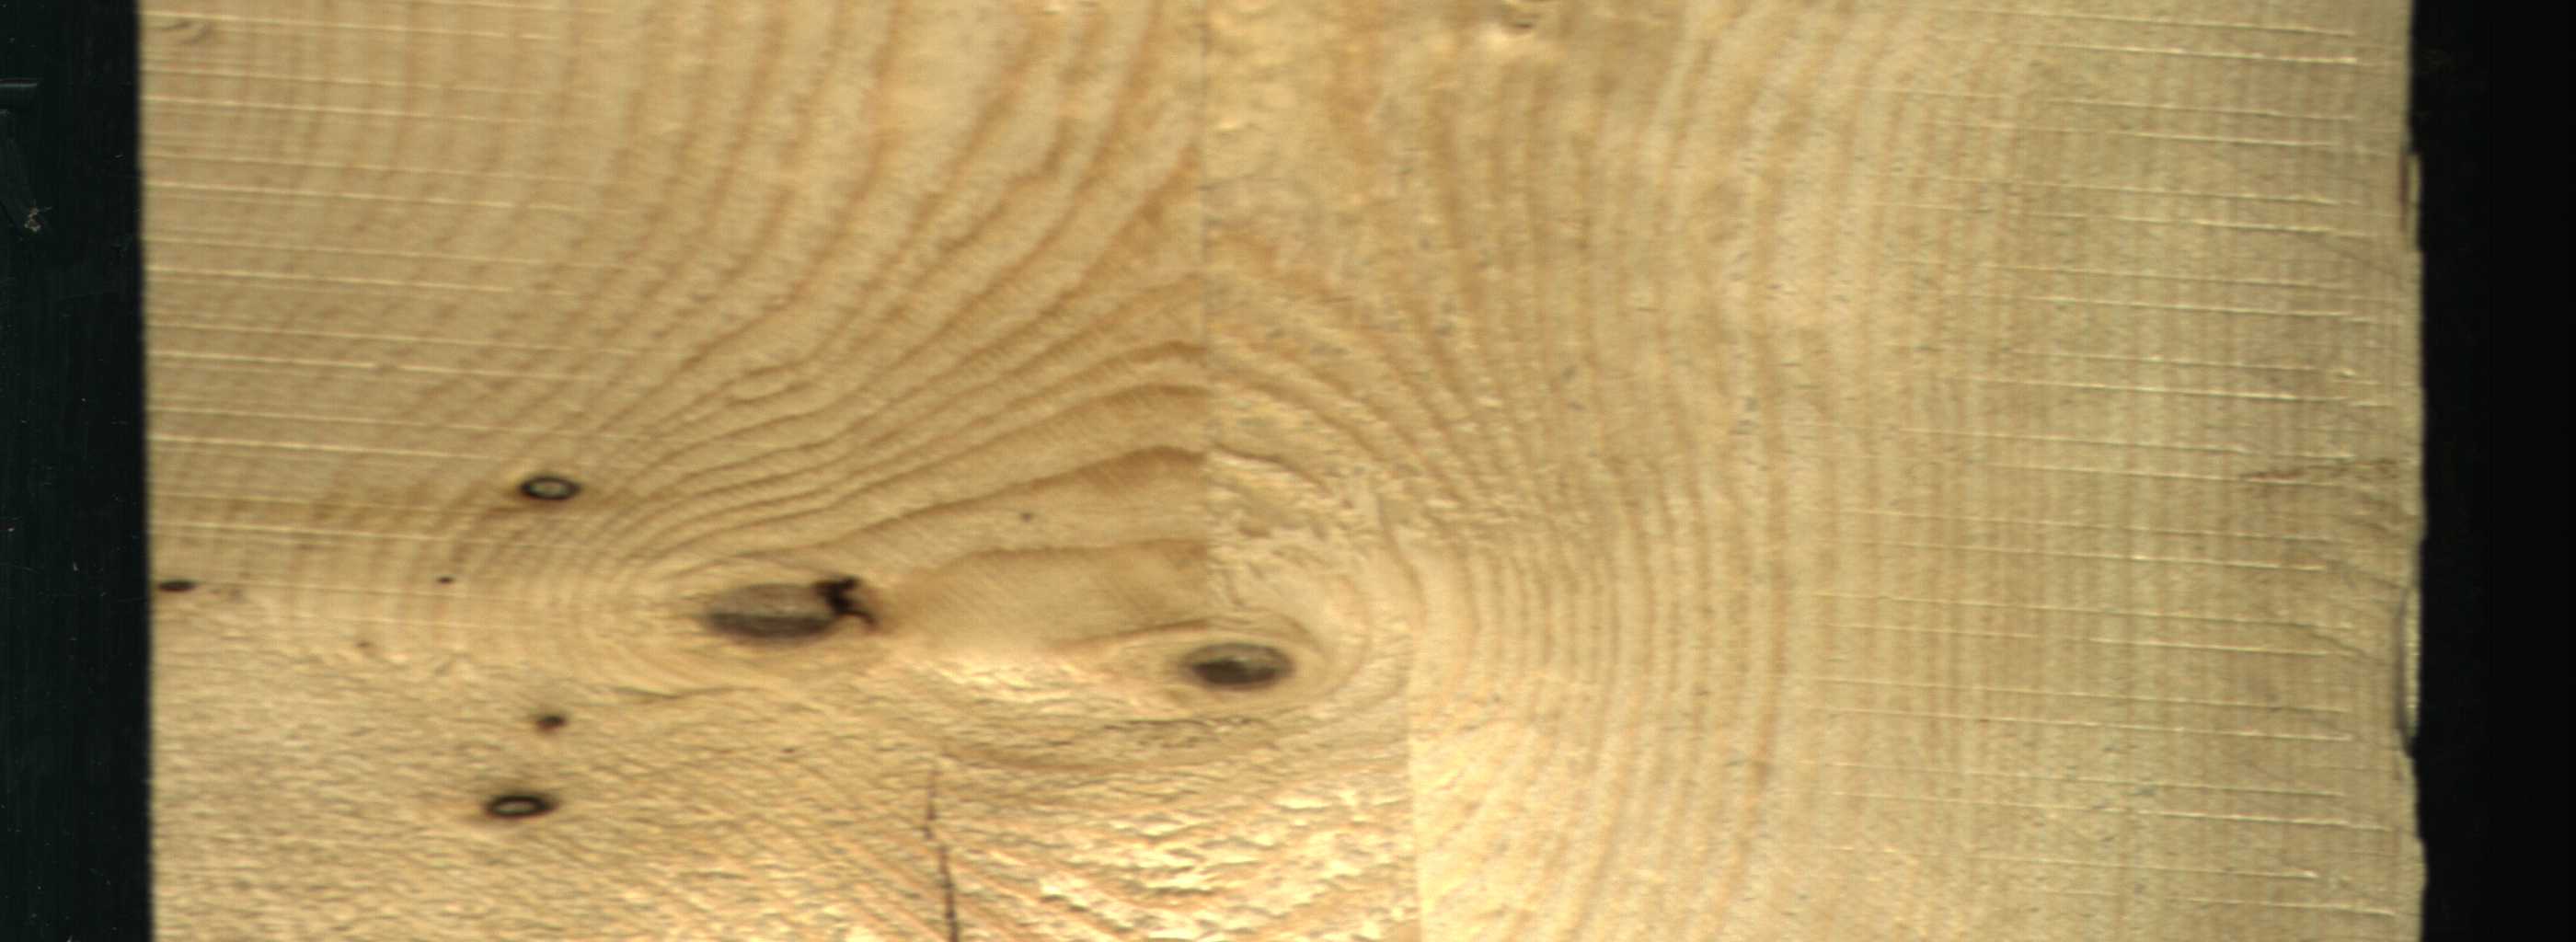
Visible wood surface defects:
Crack
Dead_Knot
Dead_Knot
Dead_Knot
Dead_Knot
Dead_Knot
Live_Knot